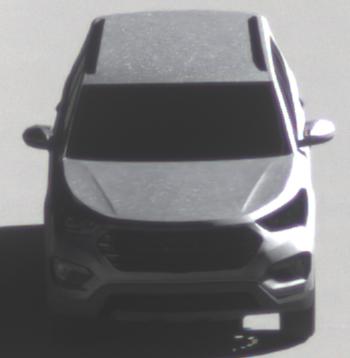
Make: Hyundai
Model: Santa Fe 2.4 GDI
Detailed model: Santa Fe (DM)
Model produced from: 2017/08
Model produced until: 2018/01
Doors: 5
Color: white
Road condition: dry road
Daytime: morning or afternoon
Contrast: high contrast